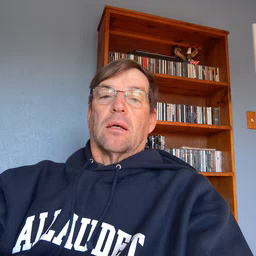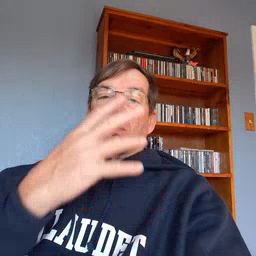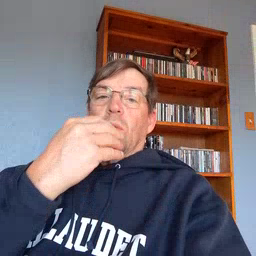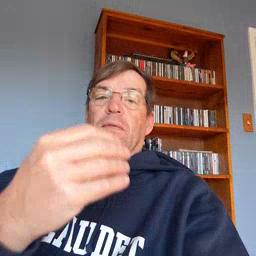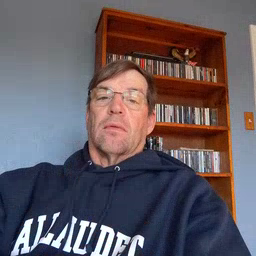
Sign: wolf